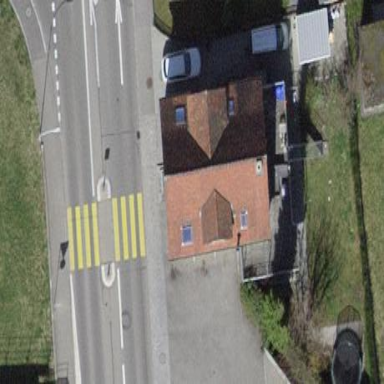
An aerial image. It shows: Fast food restaurant building.